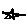
Label: star